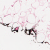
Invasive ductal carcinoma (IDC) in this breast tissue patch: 0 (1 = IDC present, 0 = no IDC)